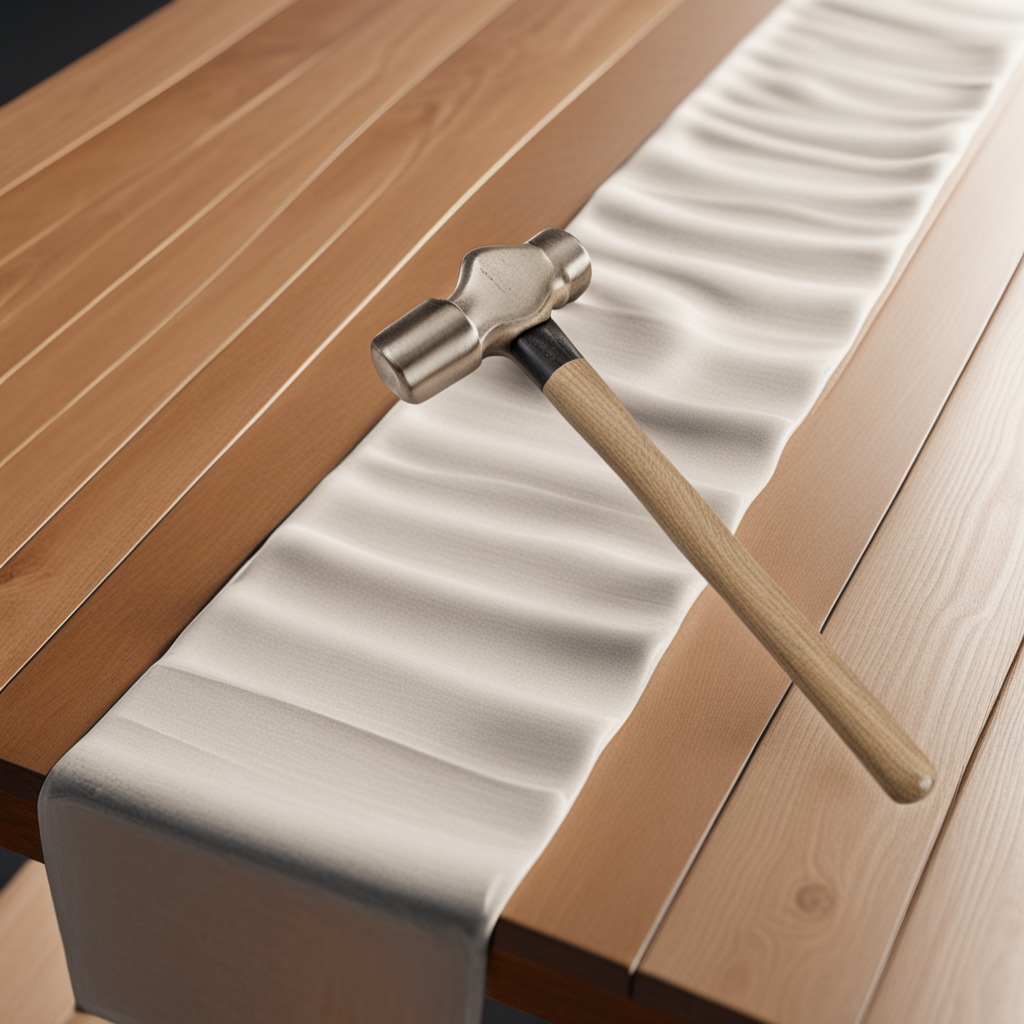
A hammer is lying on the wooden table.